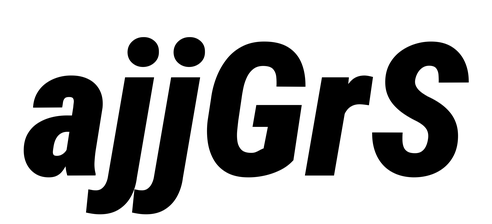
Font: Roboto-Italic_Condensed_Black_Italic